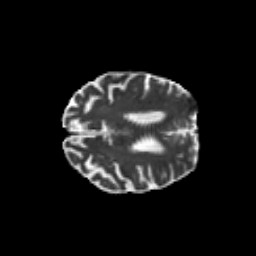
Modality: T2w
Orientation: axial
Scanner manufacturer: siemens
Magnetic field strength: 3 T
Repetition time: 6.8 s
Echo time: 0.093 s